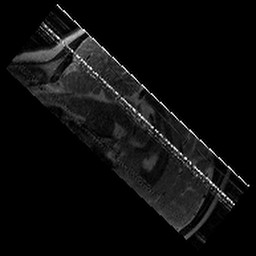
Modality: T2w
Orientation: sagittal
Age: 9
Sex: female
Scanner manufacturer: siemens
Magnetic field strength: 3 T
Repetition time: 9.23 s
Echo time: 0.067 s